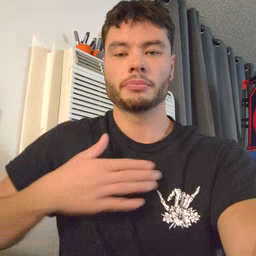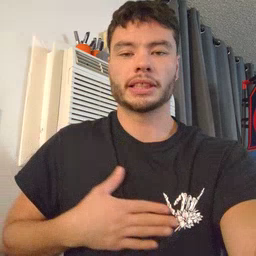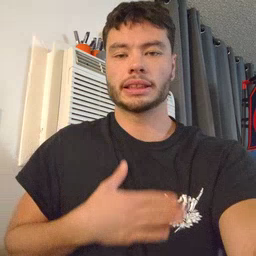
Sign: please